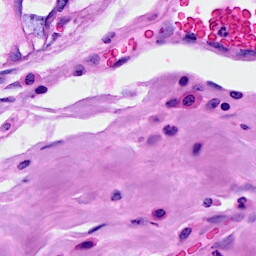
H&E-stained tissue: Breast